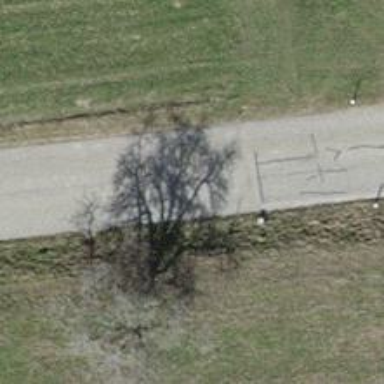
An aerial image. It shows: Tertiary road.